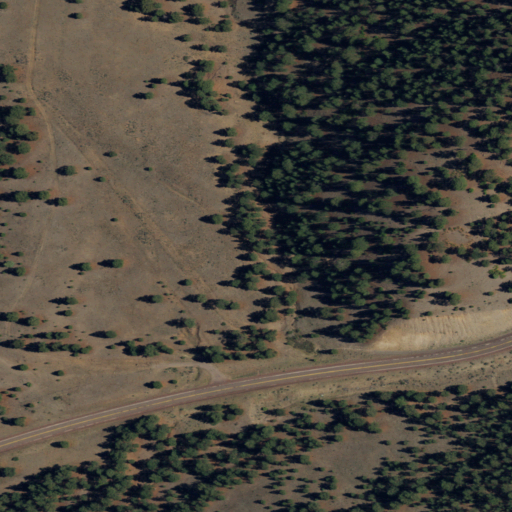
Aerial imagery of valley in New Mexico named Hay Gulch containing shrub, evergreen forest, open development, medium intensity development, and low intensity development